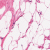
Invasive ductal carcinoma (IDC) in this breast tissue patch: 0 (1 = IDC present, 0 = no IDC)